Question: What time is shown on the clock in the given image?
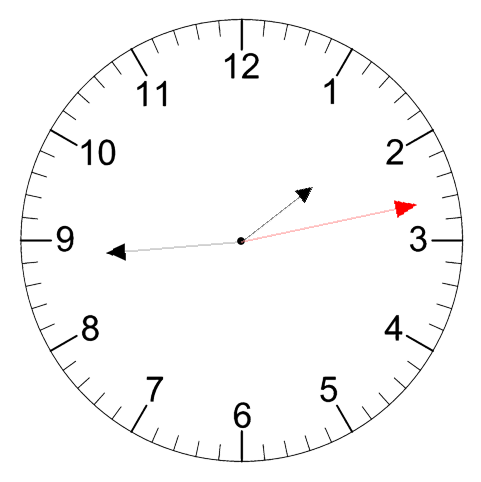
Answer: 01:44:13